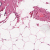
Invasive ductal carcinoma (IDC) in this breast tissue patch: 0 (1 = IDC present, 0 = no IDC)